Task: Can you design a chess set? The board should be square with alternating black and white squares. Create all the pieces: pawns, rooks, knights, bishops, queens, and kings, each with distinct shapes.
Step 313:
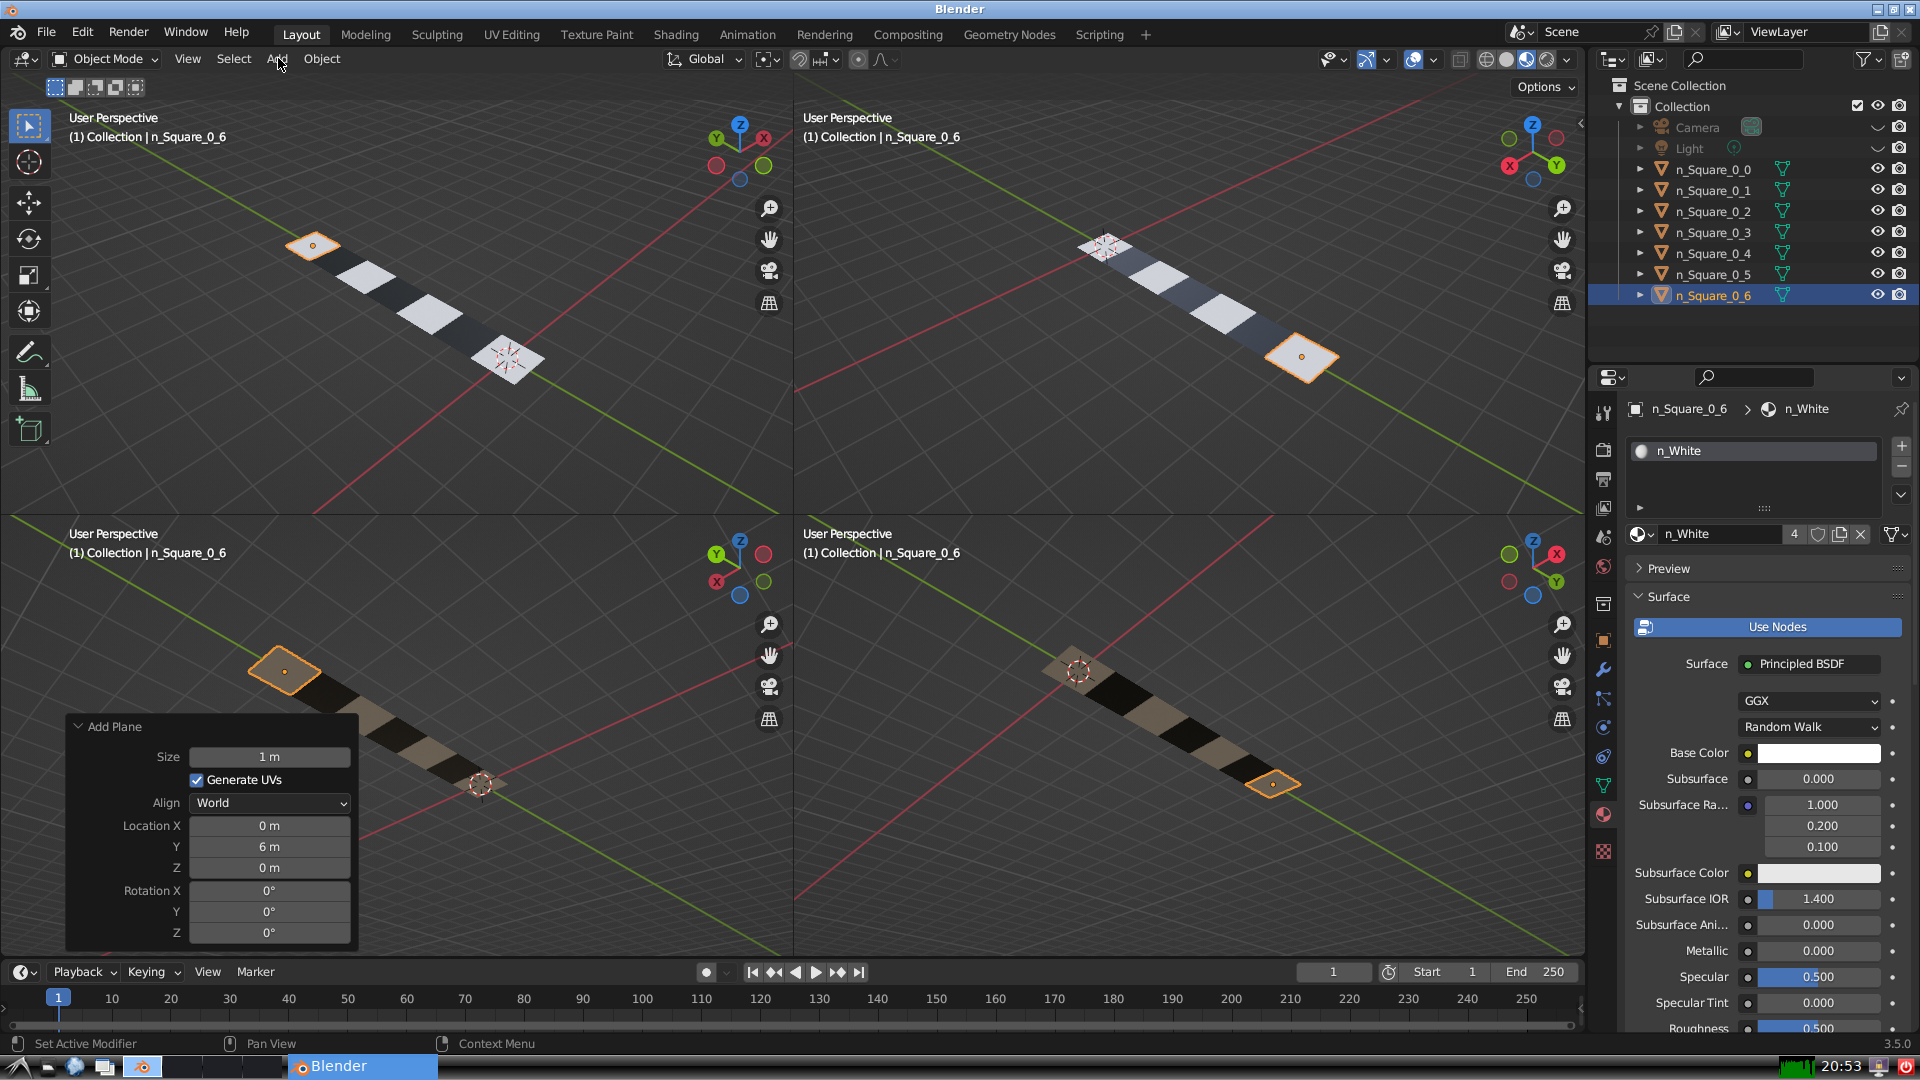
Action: click: no